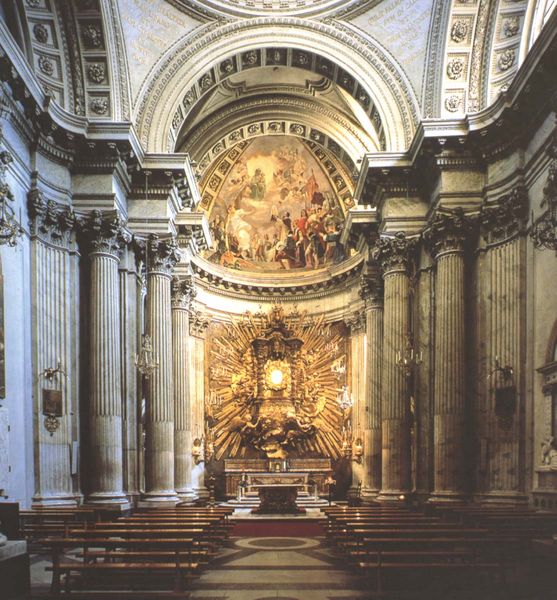
Titel: Rom, S. Maria in Campitelli
Künstler: Carlo Rainaldi
Standort: Rom, S. Maria in Campitelli (EU - I - Latium)
Schlagwörter: gemälde, menschen, marmor, säule, säulen, malerei, teppich, barock, kirche, gold, renaissance, engel, schiff, bogen, leer, bank, rundbogen, kuppel, wandmalerei, kerzen, leuchter, bögen, strahlen, altar, bänke, kapitelle, sims, christus, christlich, fresko, fresco, bauwerk, lisenen, deckenmalerei, tabernakel, christ, freskon